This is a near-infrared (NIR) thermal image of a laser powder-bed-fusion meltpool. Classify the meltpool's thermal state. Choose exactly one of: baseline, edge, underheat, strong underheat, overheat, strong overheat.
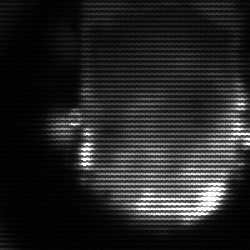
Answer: baseline